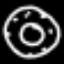
Label: donut